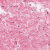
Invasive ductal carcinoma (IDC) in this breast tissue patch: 0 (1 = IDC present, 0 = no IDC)